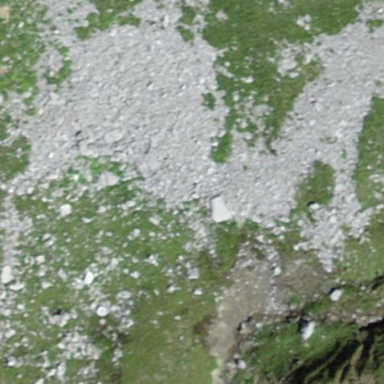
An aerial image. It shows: Natural scree.